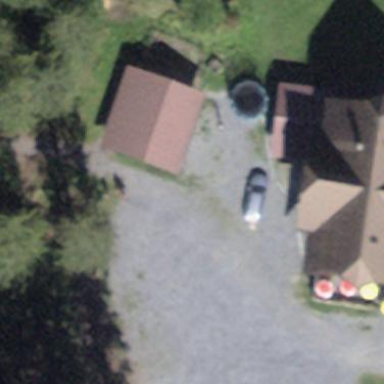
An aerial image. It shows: Shed building.